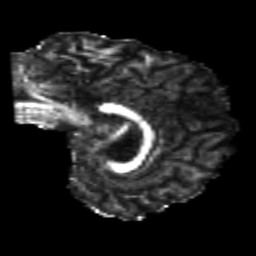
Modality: FA
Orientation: sagittal
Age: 22
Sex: female
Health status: healthy
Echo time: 0.074 s